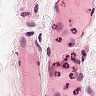
Metastatic tissue present: no